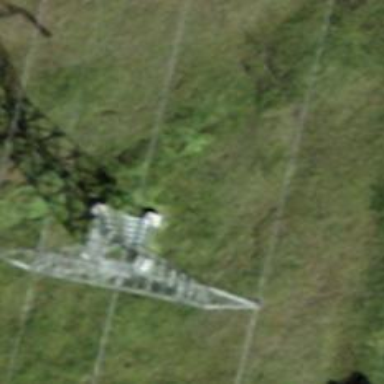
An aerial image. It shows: Power tower.